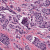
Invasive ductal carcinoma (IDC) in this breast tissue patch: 1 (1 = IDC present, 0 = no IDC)